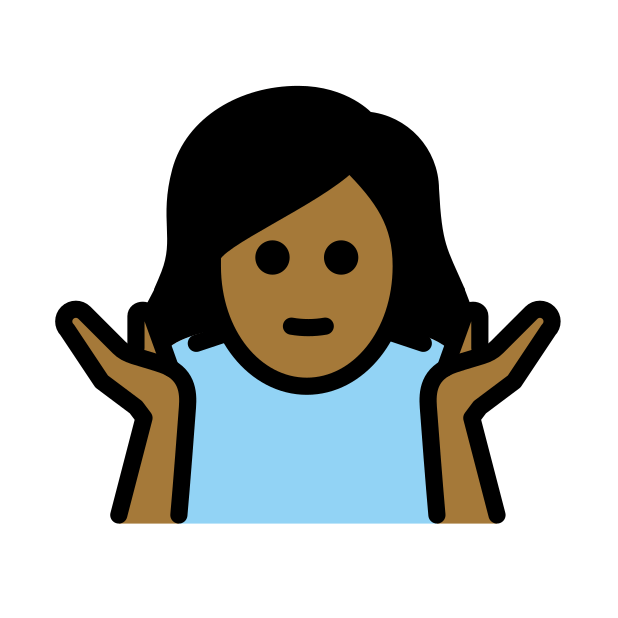
woman shrugging: medium-dark skin tone